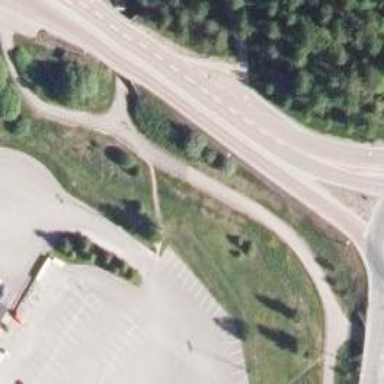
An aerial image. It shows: Asphalt cycleway.